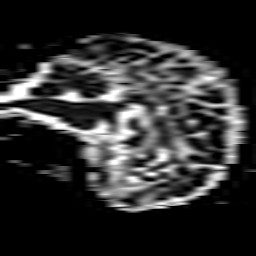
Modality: ADC
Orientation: sagittal
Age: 65
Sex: female
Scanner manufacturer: philips
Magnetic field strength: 3 T
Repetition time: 4.109 s
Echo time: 0.06119 s